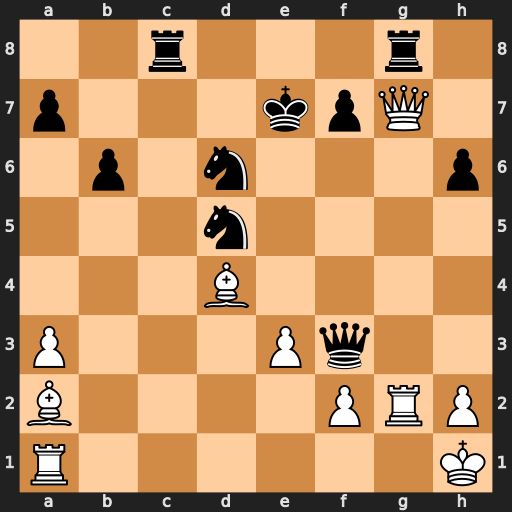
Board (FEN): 2r3r1/p3kpQ1/1p1n3p/3n4/3B4/P3Pq2/B4PRP/R6K
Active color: w
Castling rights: -
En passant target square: -
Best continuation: Qe5+